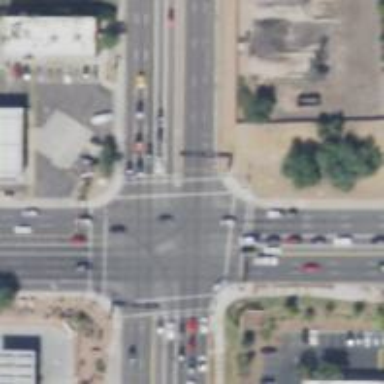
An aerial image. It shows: Crossing with marked lines on the road.